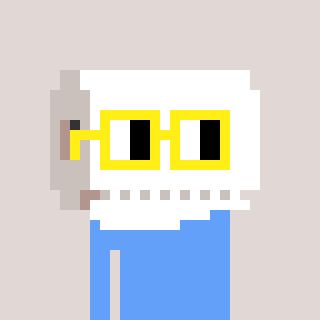
a pixel art character with square yellow glasses, a toiletpaper-full-shaped head and a blue-colored body on a warm background